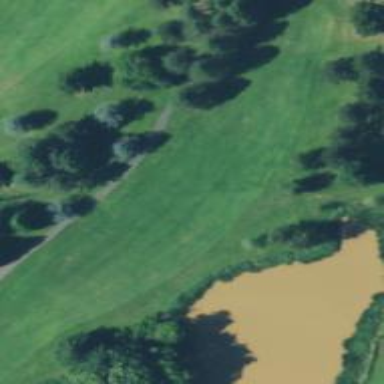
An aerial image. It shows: Golf hole.